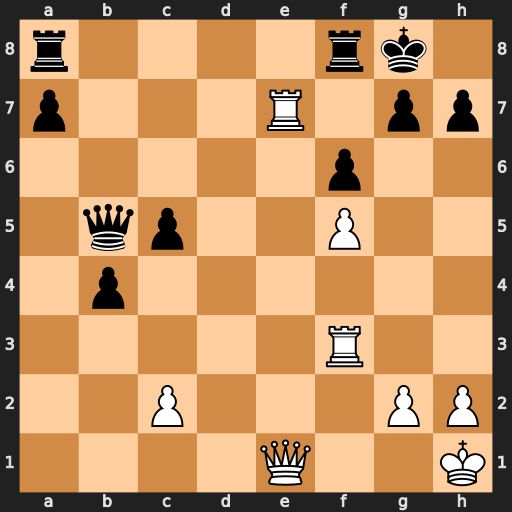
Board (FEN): r4rk1/p3R1pp/5p2/1qp2P2/1p6/5R2/2P3PP/4Q2K
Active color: w
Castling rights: -
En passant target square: -
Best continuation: Rg3 Rf7 Rxf7 Kxf7 Qe6+ Kf8 Qd6+ Kg8 Qd5+